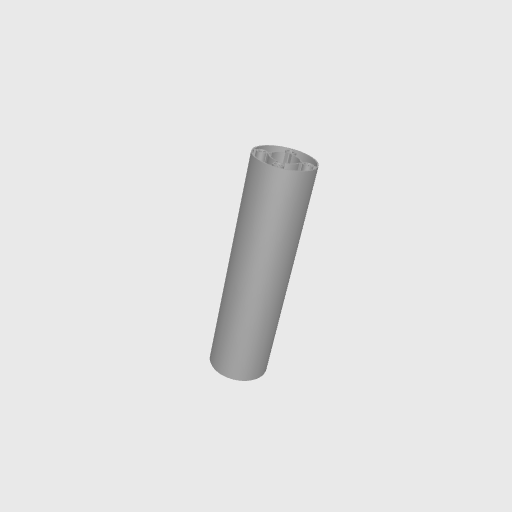
Part: GoTUBE120